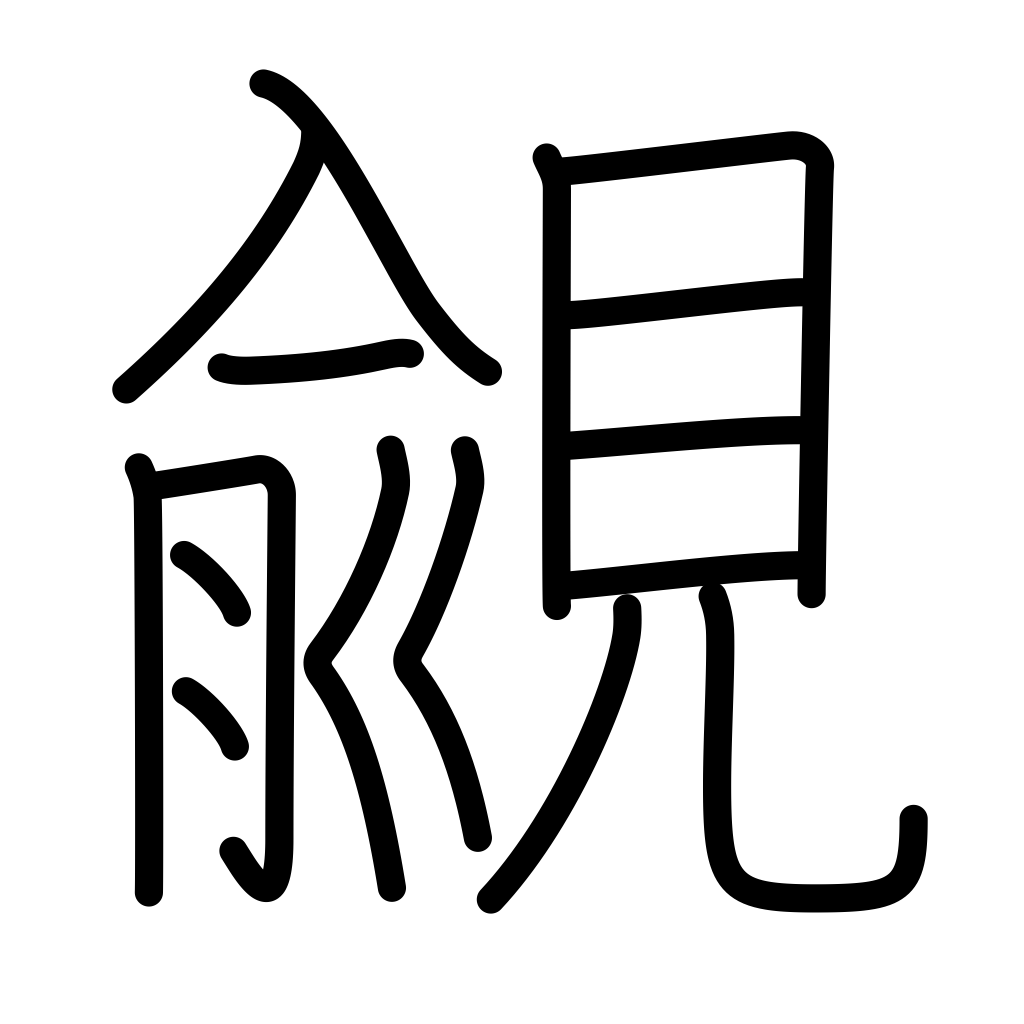
Meaning: coveting high rank